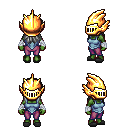
a pixel art fantasy rpg character, female body template, orc, green skin, blue vest, magenta pants, gray unkempt hairstyle, gold helm, white cloth bandages, gray slippers, four views (front, back, left, right), 2x2 character sprite sheet, small pixel art, hard edges, no anti-aliasing